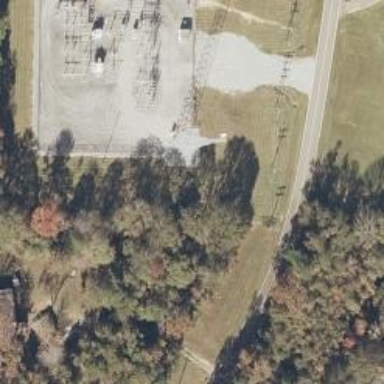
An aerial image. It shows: There is distribution substation enclosed by fence.